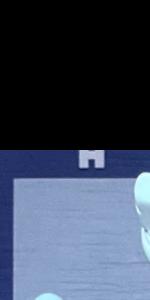
Label: Empty